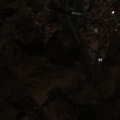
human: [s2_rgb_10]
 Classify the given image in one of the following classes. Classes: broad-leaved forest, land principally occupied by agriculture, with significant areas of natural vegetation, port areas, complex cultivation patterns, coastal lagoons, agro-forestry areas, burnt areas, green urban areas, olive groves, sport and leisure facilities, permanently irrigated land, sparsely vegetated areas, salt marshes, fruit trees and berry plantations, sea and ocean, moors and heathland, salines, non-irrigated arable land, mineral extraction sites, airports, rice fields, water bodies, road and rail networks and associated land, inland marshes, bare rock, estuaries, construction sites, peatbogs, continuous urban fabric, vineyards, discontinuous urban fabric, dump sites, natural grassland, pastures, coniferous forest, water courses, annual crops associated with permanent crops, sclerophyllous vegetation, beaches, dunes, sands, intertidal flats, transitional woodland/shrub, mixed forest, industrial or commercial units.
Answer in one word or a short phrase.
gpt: continuous urban fabric, discontinuous urban fabric, olive groves, pastures, complex cultivation patterns